Brain MRI, modality: ceT1
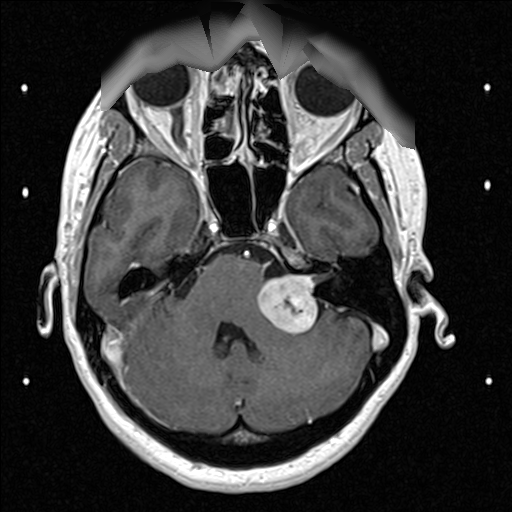